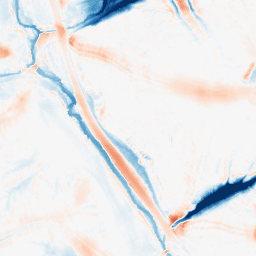
Category: morphological
Decomposition family: morphological
Decomposition parameters: operation: average
size: 20
Upsampling method: bicubic
Upsampling parameters: scale: 8
Upsampling scale: 8